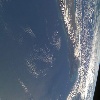
Label: water